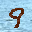
Label: 9